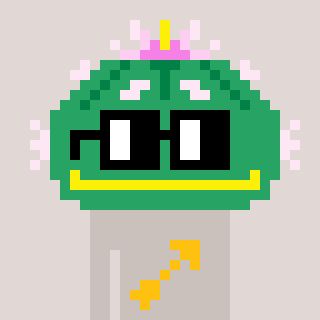
a pixel art character with square black glasses, a peyote-shaped head and a foggrey-colored body on a warm background